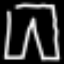
Label: pants